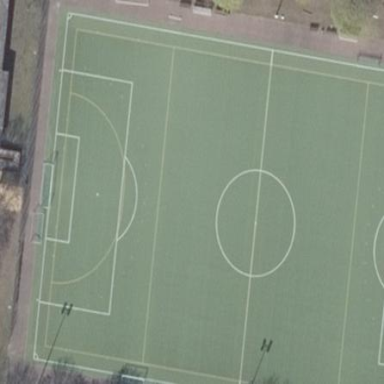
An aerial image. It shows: Artificial turf soccer pitch for leisure sport activities.